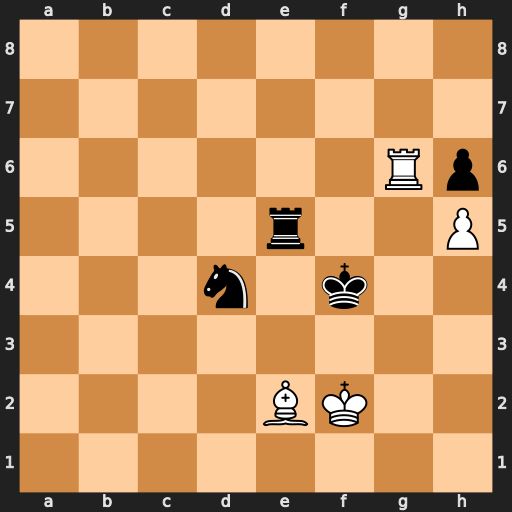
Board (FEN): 8/8/6Rp/4r2P/3n1k2/8/4BK2/8
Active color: w
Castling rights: -
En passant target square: -
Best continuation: Rg4+ Kf5 Rxd4